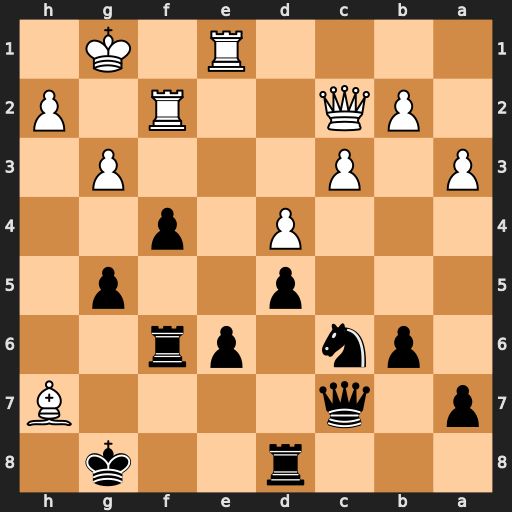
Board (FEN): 3r2k1/p1q4B/1pn1pr2/3p2p1/3P1p2/P1P3P1/1PQ2R1P/4R1K1
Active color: b
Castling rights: -
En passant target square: -
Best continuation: Qxh7 Qxh7+ Kxh7